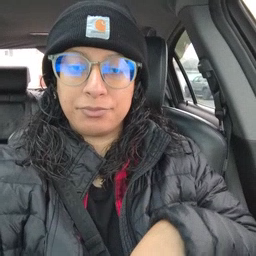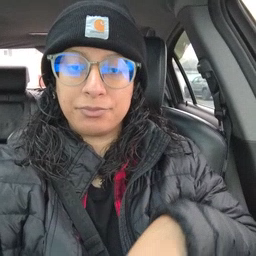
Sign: mouse